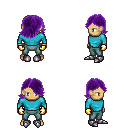
a pixel art fantasy rpg character, male body template, human, tanned skin, teal long-sleeve shirt, teal pants, purple swoop hairstyle, gold gloves, metal boots, four views (front, back, left, right), 2x2 character sprite sheet, small pixel art, hard edges, no anti-aliasing